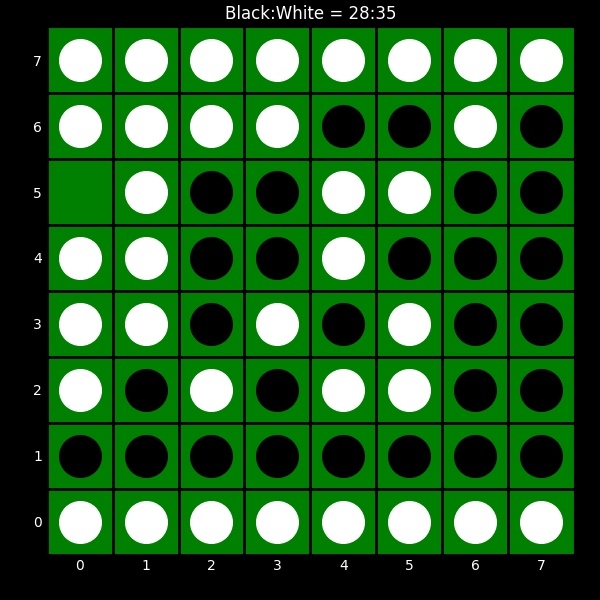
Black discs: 28
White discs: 35